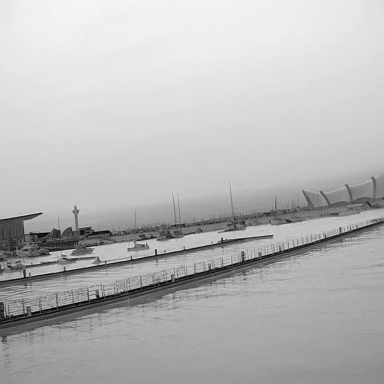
There are six objects shown in the infrared image, including five sailboats, and a canoe.